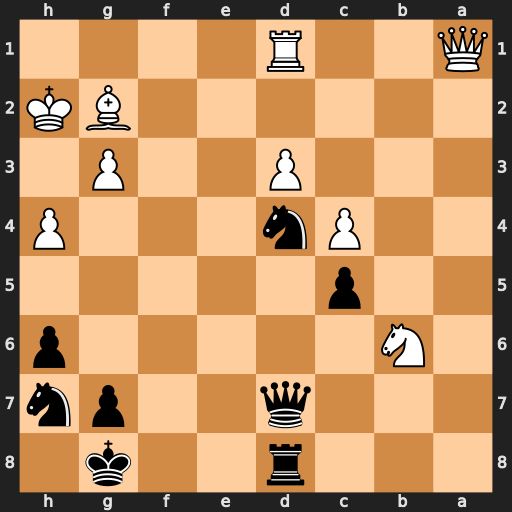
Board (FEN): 3r2k1/3q2pn/1N5p/2p5/2Pn3P/3P2P1/6BK/Q2R4
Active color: b
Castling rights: -
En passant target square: -
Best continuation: Qd6 Nd5 Ne2 Nf4 Nxf4